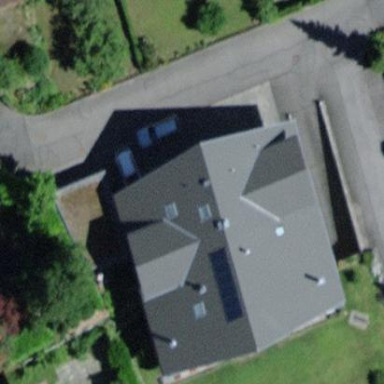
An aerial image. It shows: Residential building.